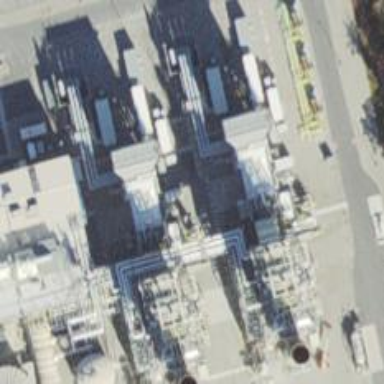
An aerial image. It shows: Gas-powered generator. It is gas turbine type generator.